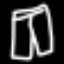
Label: pants